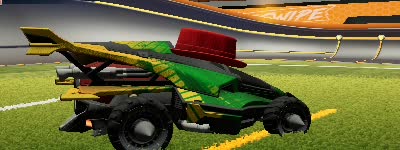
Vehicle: aftershock